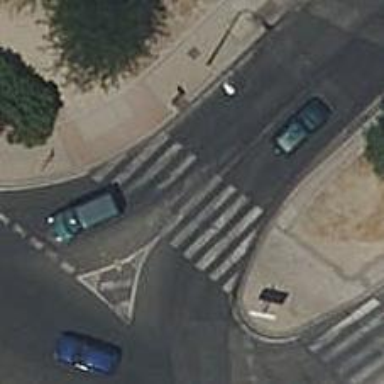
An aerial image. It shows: Road crossing with traffic signals.